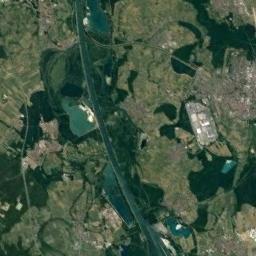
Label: river